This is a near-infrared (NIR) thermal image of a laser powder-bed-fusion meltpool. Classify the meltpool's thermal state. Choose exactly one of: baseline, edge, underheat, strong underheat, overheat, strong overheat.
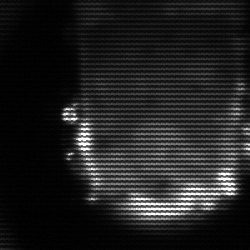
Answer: baseline